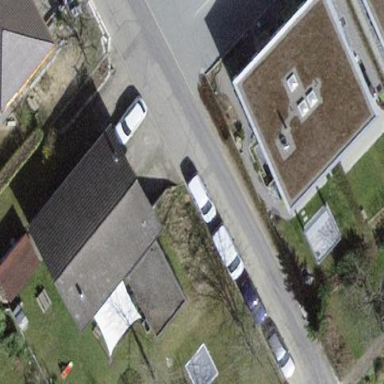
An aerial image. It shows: Residential building.